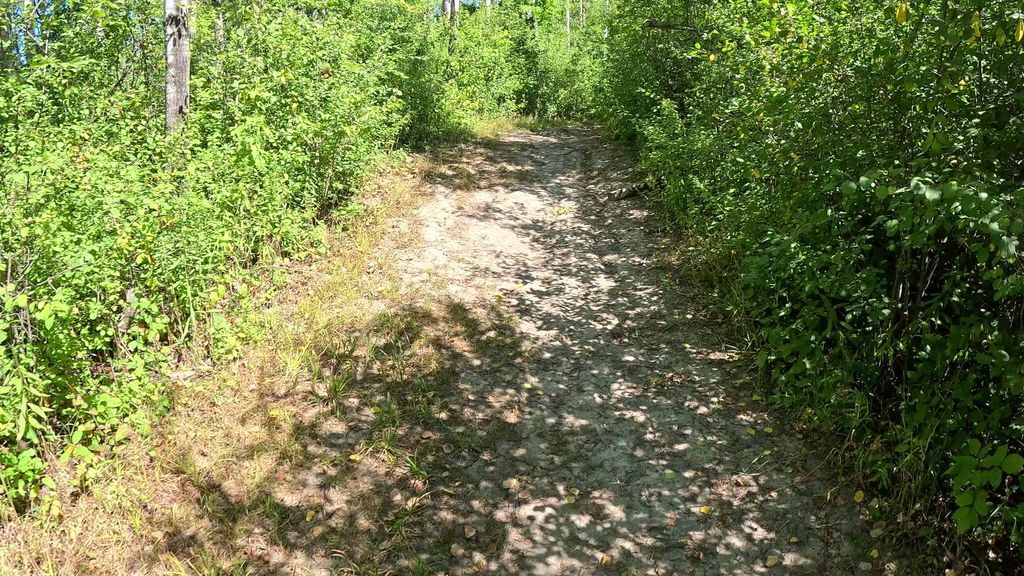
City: ottawa-gatineau